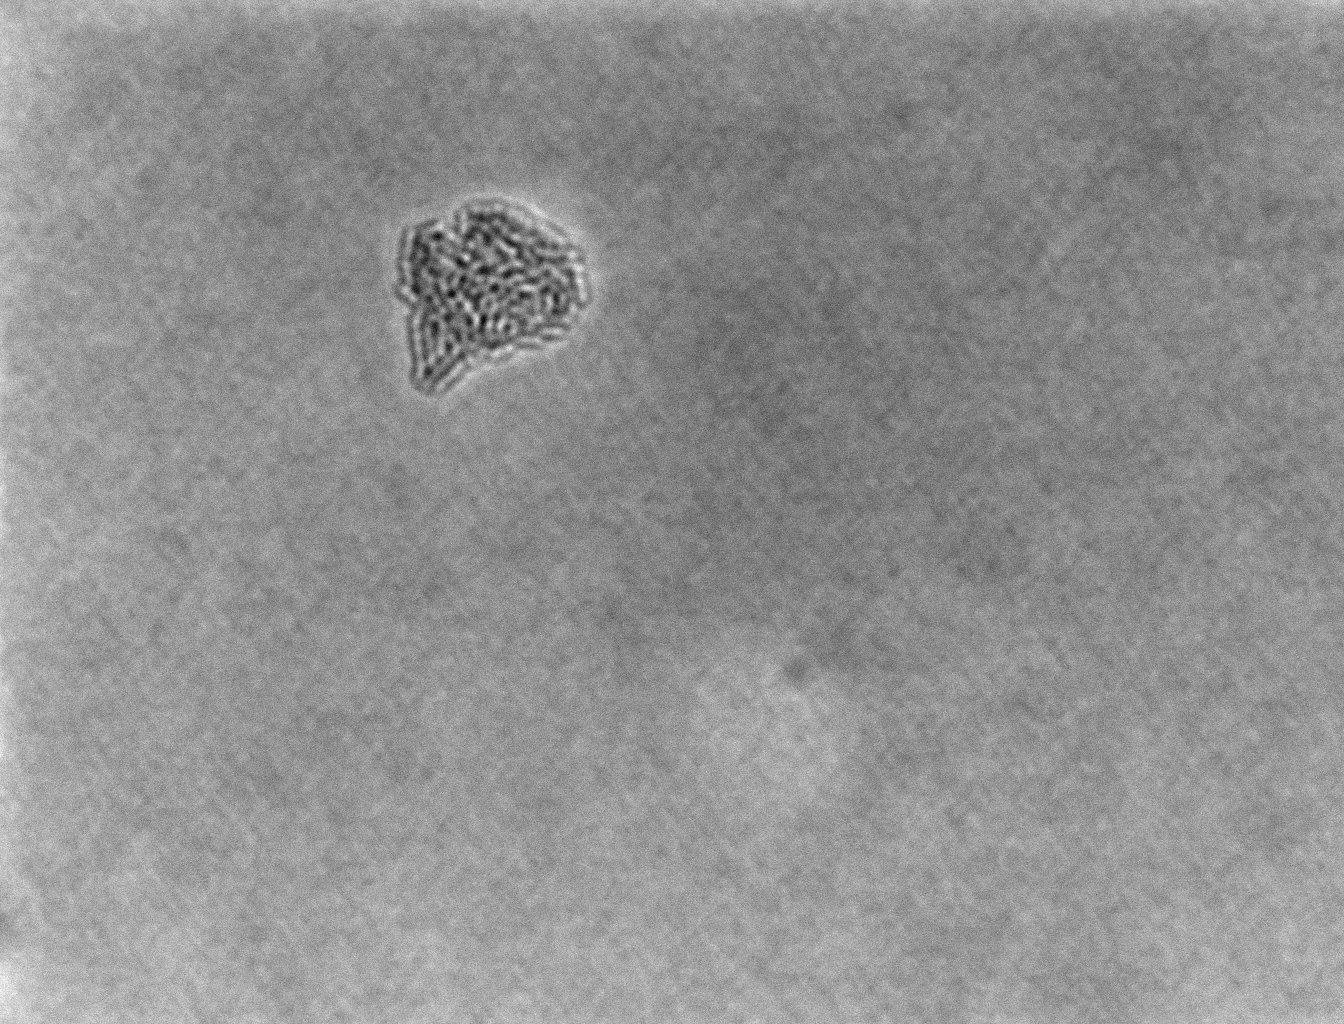
Brightfield microscopy, 60x objective, 3 h incubation